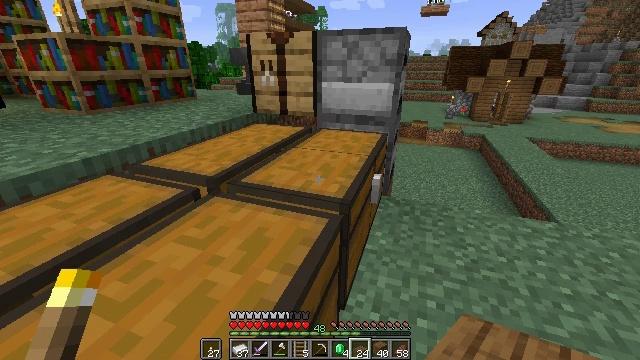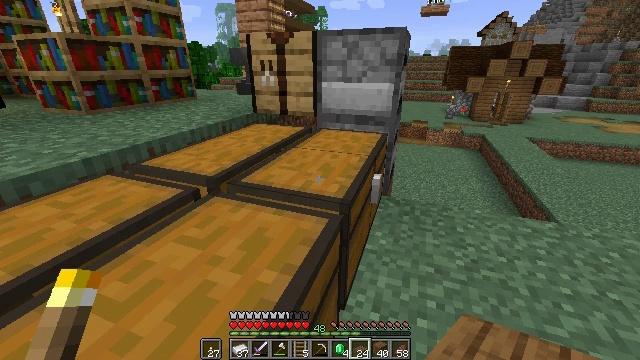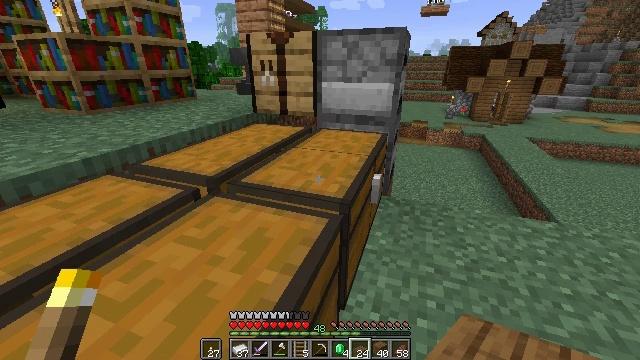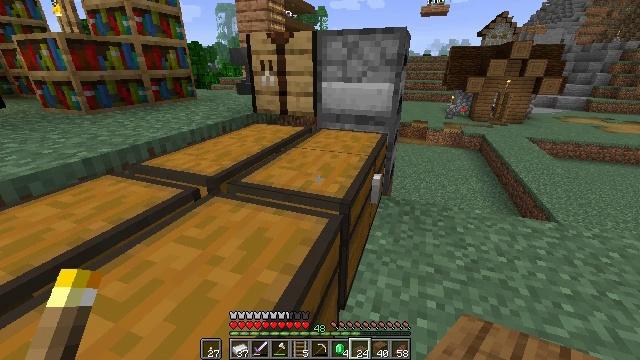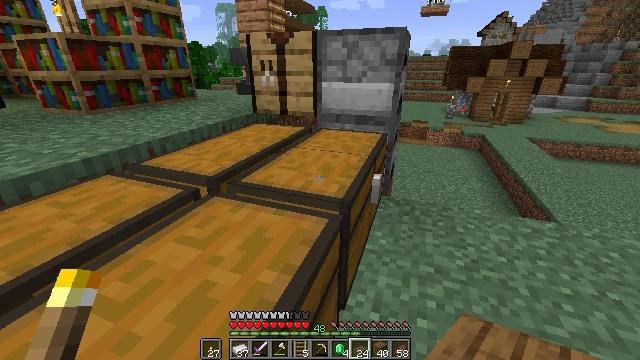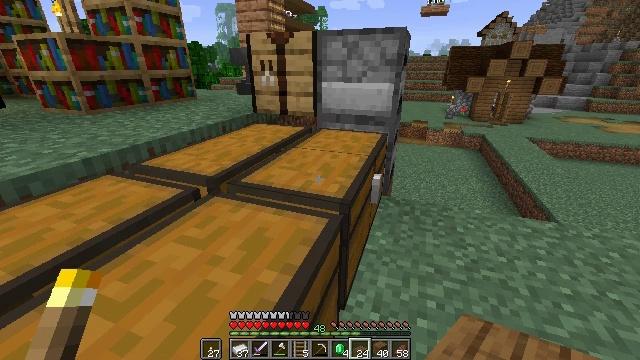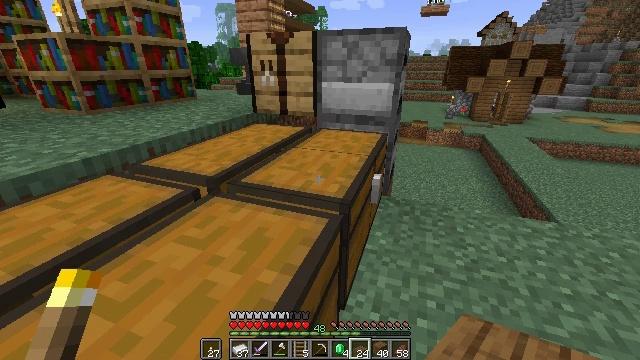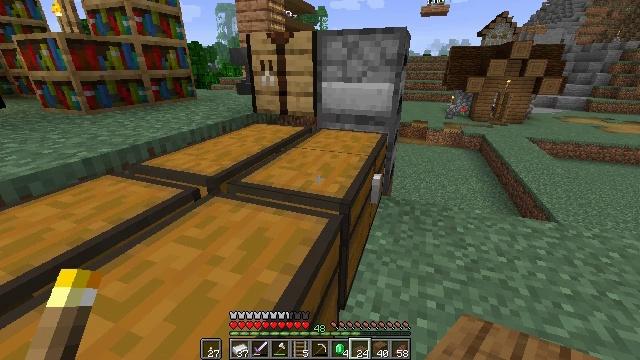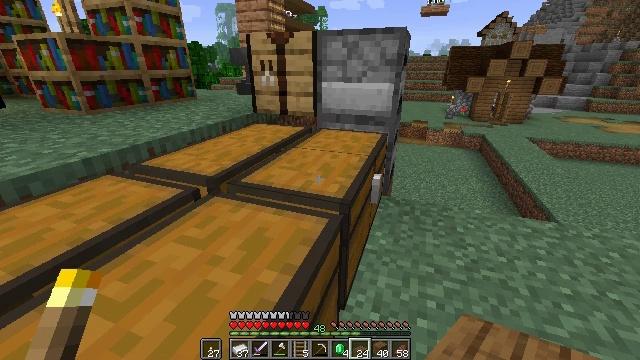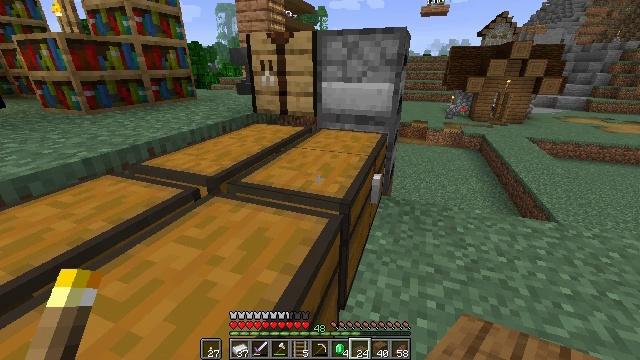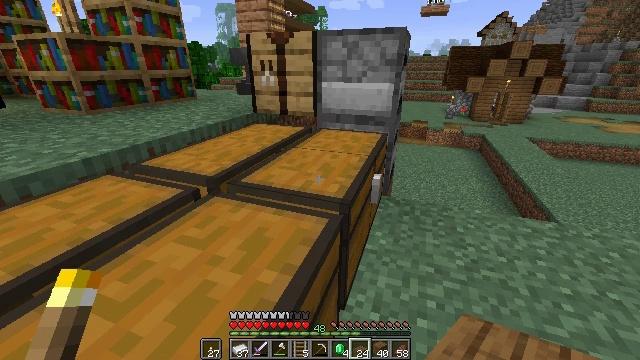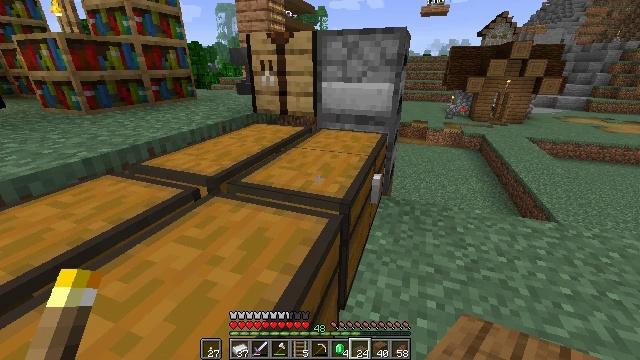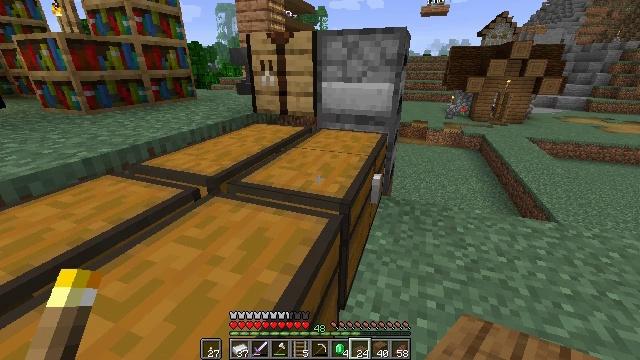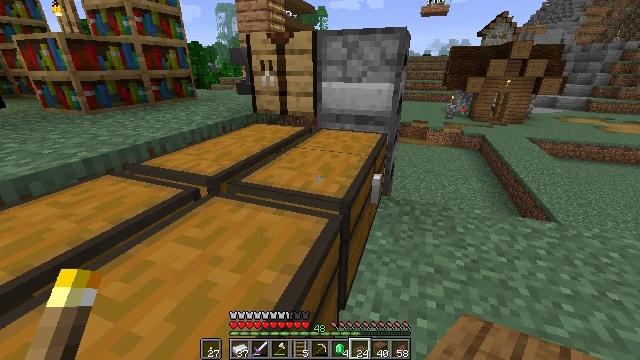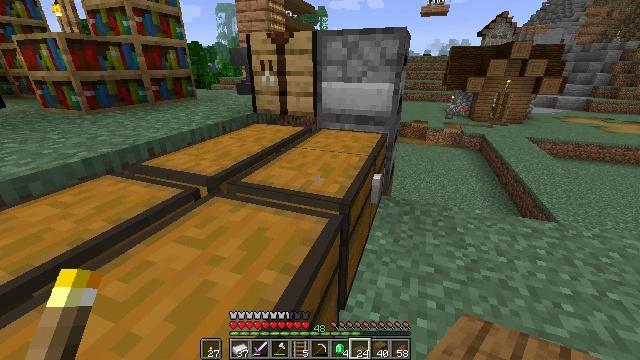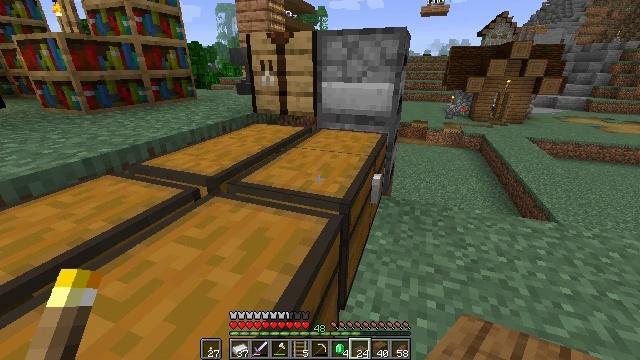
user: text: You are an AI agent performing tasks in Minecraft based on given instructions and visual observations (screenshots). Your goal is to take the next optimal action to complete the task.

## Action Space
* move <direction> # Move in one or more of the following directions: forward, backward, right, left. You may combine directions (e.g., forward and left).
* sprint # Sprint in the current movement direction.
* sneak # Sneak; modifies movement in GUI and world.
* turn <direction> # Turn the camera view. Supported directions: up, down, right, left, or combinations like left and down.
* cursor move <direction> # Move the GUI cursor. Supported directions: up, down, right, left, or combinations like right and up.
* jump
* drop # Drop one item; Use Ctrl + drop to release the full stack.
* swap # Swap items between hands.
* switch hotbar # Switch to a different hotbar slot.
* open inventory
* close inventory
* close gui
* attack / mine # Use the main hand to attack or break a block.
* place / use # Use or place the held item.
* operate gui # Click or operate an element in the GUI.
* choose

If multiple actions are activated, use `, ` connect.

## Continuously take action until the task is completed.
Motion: motion action
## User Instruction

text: Remove a spruce slab from the inventory.
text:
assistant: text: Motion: no_op
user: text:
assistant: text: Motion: no_op
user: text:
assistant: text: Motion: no_op
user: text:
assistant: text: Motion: no_op
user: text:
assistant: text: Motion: no_op
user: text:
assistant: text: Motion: no_op
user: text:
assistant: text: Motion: no_op
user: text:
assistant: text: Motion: no_op
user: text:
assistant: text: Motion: no_op
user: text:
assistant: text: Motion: no_op
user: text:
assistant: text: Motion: no_op
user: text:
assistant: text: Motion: no_op
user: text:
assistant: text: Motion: no_op
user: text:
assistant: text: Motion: no_op
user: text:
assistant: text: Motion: no_op
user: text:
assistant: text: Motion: no_op
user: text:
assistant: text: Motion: no_op
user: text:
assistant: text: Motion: no_op
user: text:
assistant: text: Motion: no_op
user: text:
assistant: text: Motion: no_op
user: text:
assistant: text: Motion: no_op
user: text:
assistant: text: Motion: no_op
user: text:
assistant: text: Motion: no_op
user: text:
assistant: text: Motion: no_op
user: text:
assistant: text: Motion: no_op
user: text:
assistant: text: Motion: no_op
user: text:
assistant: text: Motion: no_op
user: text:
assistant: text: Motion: no_op
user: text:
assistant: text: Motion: no_op
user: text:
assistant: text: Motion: no_op